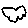
Label: cloud